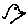
Label: bird